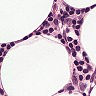
Metastatic tissue present: no